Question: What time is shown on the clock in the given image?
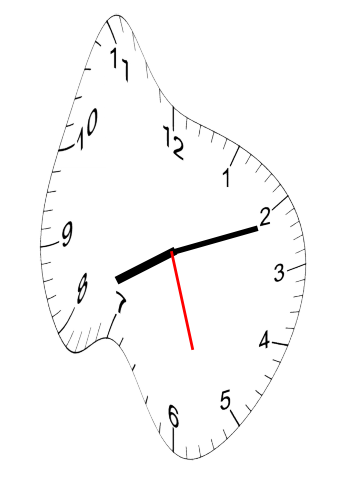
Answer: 08:11:27